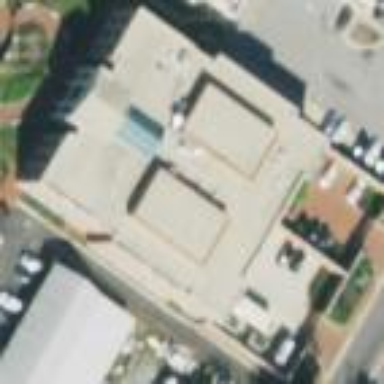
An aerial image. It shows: Public building that serves as courthouse.